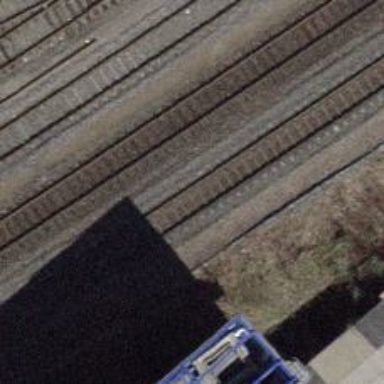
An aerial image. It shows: Single railway track.